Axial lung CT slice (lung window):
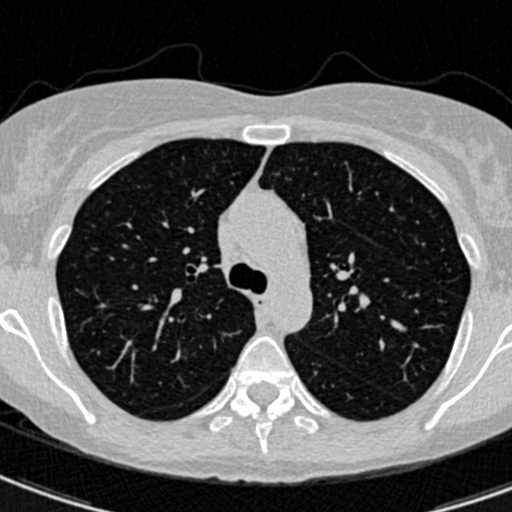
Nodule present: no